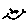
Label: smiley face